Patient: sex F, age 44
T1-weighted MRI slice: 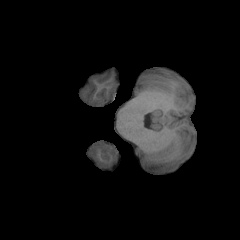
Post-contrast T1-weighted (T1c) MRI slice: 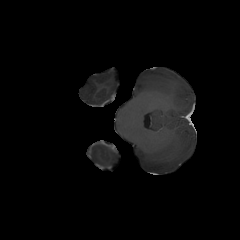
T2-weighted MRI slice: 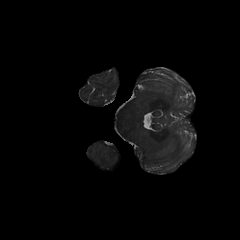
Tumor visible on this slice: no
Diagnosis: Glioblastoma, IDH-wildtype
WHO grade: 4